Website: lowes
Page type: payment
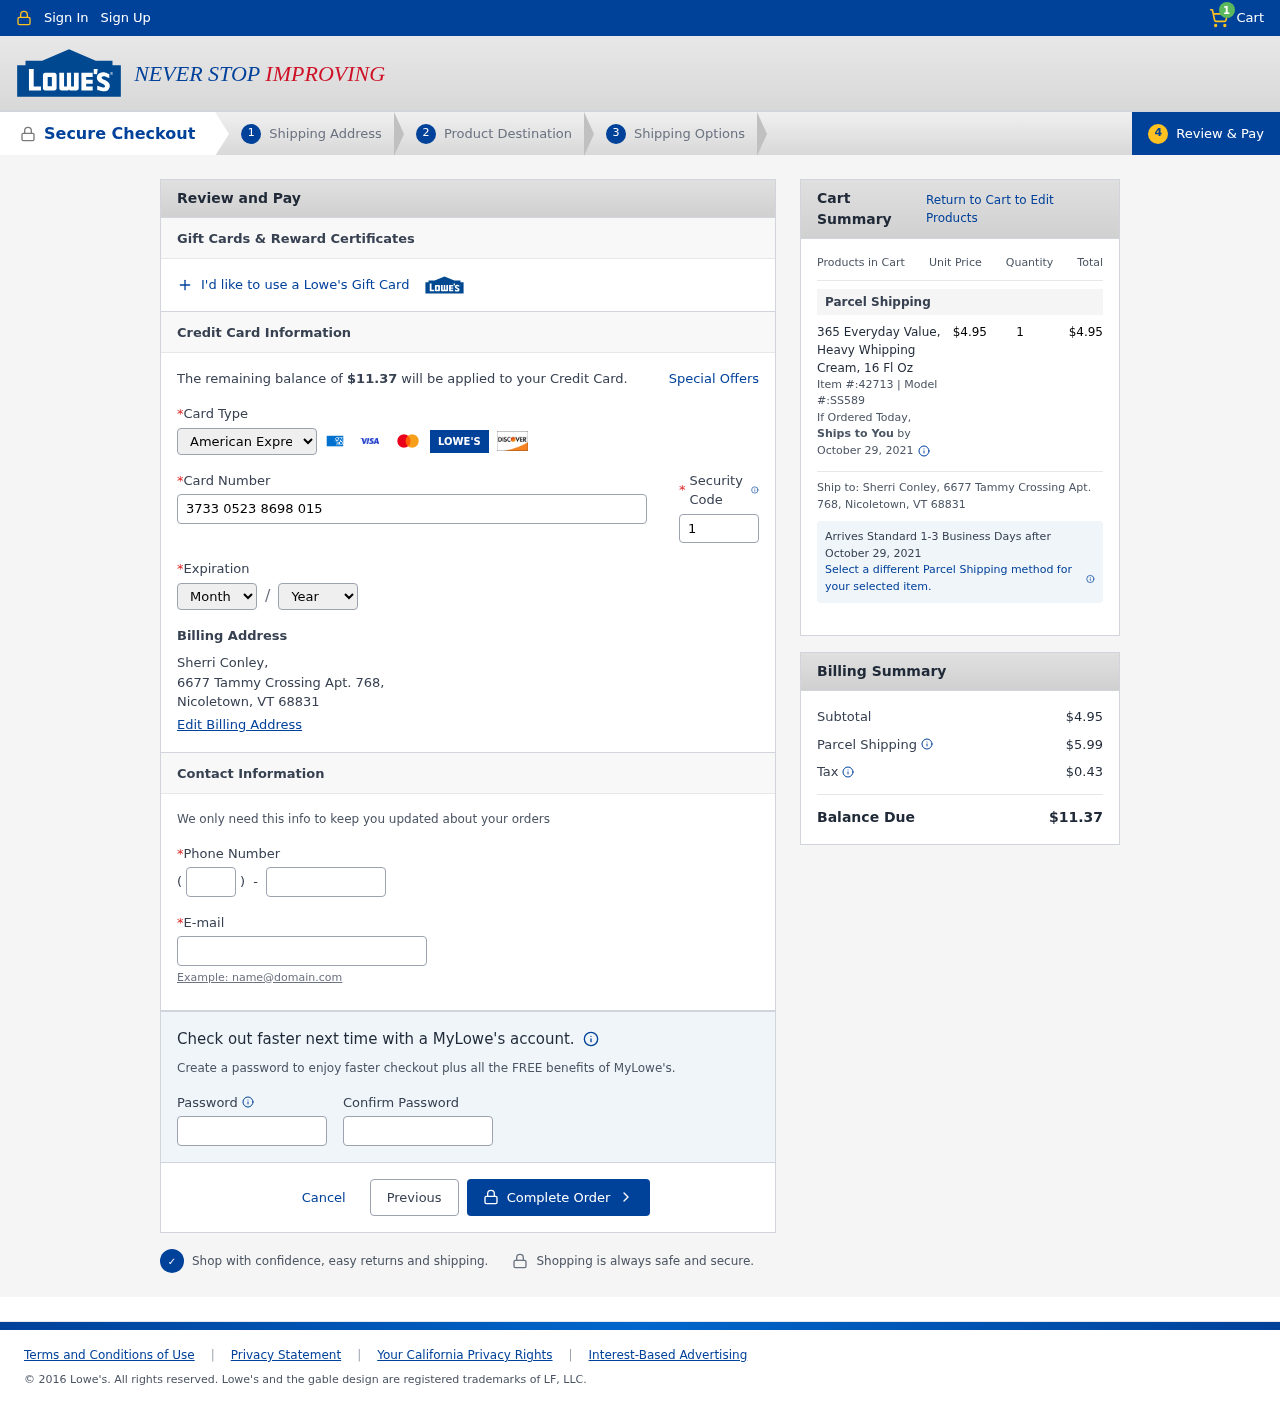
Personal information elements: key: PII_CARD_CVV
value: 1672
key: PII_CARD_EXPIRY_MONTH
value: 09
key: PII_CARD_EXPIRY_YEAR
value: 29
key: PII_CARD_NUMBER
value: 3733 0523 8698 015
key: PII_CARD_TYPE
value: American Express
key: PII_CITY_STATE_ZIP
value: Nicoletown, VT 68831
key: PII_EMAIL
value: sherri_conley@hotmail.com
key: PII_FULLNAME
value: Sherri Conley,
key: PII_PHONE
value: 3624255743
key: PII_PHONE_AREA
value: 362
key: PII_STREET
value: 6677 Tammy Crossing Apt. 768
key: PII_STREET
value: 6677 Tammy Crossing Apt. 768,
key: PII_FULLNAME2
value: Sherri Conley
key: PII_CITY
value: Nicoletown
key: PII_STATE_ABBR
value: VT
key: PII_POSTCODE
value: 68831
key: PII_POSTCODE_FULL
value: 68831
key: PII_CITY_STATE
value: Nicoletown, VT
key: PII_POSTCODE_NUMERIC
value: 68831
Product elements: key: PRODUCT1_NAME
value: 365 Everyday Value, Heavy Whipping Cream, 16 Fl Oz
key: PRODUCT1_PRICE
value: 4.95
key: PRODUCT1_QUANTITY
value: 1
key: PRODUCT1_ITEM
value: Item #:42713
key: PRODUCT1_MODEL
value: Model #:SS589
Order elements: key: ORDER_NUM_ITEMS
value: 1
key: ORDER_TOTAL
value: $11.37
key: ORDER_SHIPPING_DATE
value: October 29, 2021
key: ORDER_SUBTOTAL
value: $4.95
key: ORDER_SHIPPING_DATE2
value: October 29, 2021
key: ORDER_SHIPPING_COST
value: $5.99
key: ORDER_TAX
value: $0.43